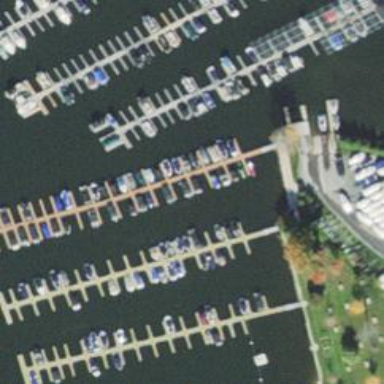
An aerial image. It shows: Man-made pier.